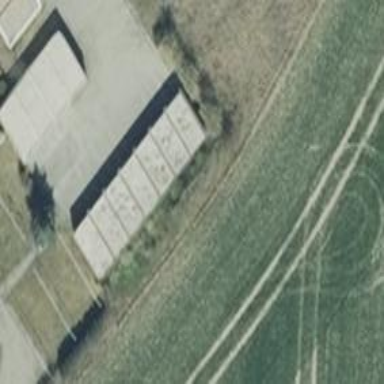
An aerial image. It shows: Group of garages.